Question: I would like to create a select list on my view that allows the client to chose the customer from that select list.
My view model looks like this:
'''
public int SalesOrderId { get; set; }
public int CustomerId { get; set; }
public string PONumber { get; set; }
public DateTime OrderDate { get; set; }
public List<Customer> Customers { get; set; }
public List<SalesOrderItemViewModel> SalesOrderItems { get; set; }
'''
My Customer model looks like this:
'''
public int CustomerId { get; set; }
public string CustomerName { get; set; }
'''
My knockout js looks like this:
'''
SalesOrderViewModel = function (data) {
var self = this;
// This automatically creates my view model properties for ko from my view model passed from the server
ko.mapping.fromJS(data, salesOrderItemMapping, self);
// .... Other save functions etc.
};
'''
Sales Item mappings as requested
'''
var salesOrderItemMapping = {
'SalesOrderItems': {
// key for each child
key: function (salesOrderItem) {
return ko.utils.unwrapObservable(salesOrderItem.SalesOrderItemId);
},
// Tell knockout what to fo for each sales order item it needs to create
create: function (options) {
// create a new sales order item view model using the model passed to the mapping definition
return new SalesOrderItemViewModel(options.data); // Notice data is a property of the options object
// Moreover, data is the data for this child and options is the object containing the parent
}
}
};
'''
@Html.Raw(data) as requested:
'''
{"SalesOrderId":1,"CustomerId":1,"PONumber":"123456","OrderDate":"2015-01-25T00:00:00","MessageToClient":"The original value of Customer Name is Ashfield Clutch Services.","ObjectState":0,"Customer":{"CustomerId":1,"CustomerName":"Ashfield Clutch Services"},"SalesOrderItems":[{"SalesOrderItemId":1,"ProductCode":"ABC","Quantity":10,"UnitPrice":1.23,"SalesOrderId":1,"ObjectState":0},{"SalesOrderItemId":2,"ProductCode":"XYZ","Quantity":7,"UnitPrice":14.57,"SalesOrderId":1,"ObjectState":0},{"SalesOrderItemId":3,"ProductCode":"SAMPLE","Quantity":3,"UnitPrice":15.00,"SalesOrderId":1,"ObjectState":0}],"SalesOrderItemsToDelete":[],"Customers":[{"CustomerId":1,"CustomerName":"Ashfield Clutch Services"},{"CustomerId":3,"CustomerName":"Davcom-IT Ltd"},{"CustomerId":2,"CustomerName":"Fluid Air Conditioning"}]}
'''
And at the top of my view I have this js:
'''
<script src="~/Scripts/salesOrderViewModel.js"></script>
<script type="text/javascript">
var salesOrderViewModel = new SalesOrderViewModel(@Html.Raw(data));
ko.applyBindings(salesOrderViewModel);
</script>
'''
If I bind my select list to the 'Customers' collection in my view model the select list doesn't appear to be bound correctly:
'''
<select class="form-control" name="Customers" id="Customers" data-bind="options: Customers, optionsText: CustomerName, optionsValue: CustomerId, value: CustomerId"></select>
'''

You can see that instead of showing the customers it shows "'[object Window]'" for all of the customers. I think it could be half way there as it shows the correct number of "'[object Window]'" vs the number of clients in the db.
I understand that the Customers must be a knockout observable array but I'm not sure how to apply this to my js view model.
Any help would be appreciated.
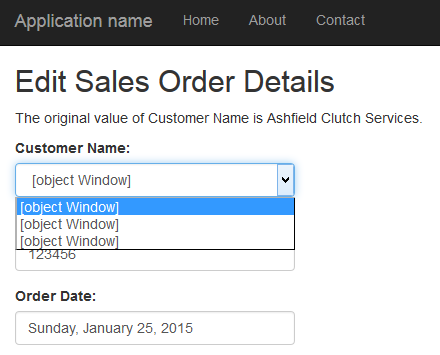
Answer: Arent you missing "" in options text and options value ?
'''
<select class="form-control" name="Customers" id="Customers" data-bind="options: Customers, optionsText: "CustomerName", optionsValue: "CustomerId", value: CustomerId"></select>
'''